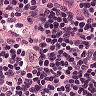
Metastatic tissue present: no